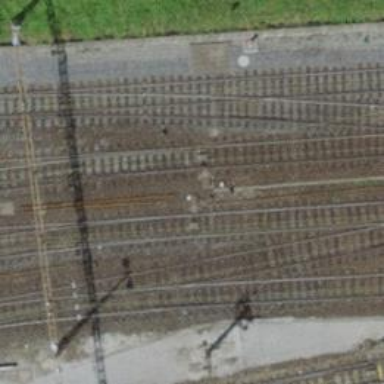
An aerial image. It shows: Railway switch.